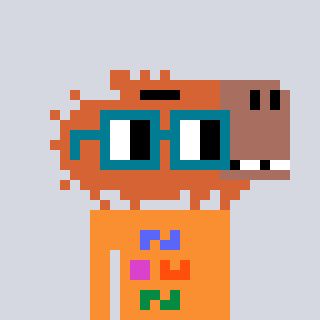
a pixel art character with square dark green glasses, a capybara-shaped head and a orange-colored body on a cool background